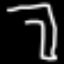
Label: pants